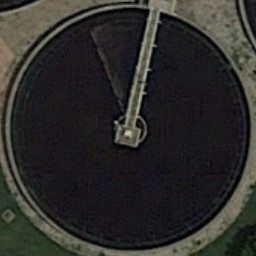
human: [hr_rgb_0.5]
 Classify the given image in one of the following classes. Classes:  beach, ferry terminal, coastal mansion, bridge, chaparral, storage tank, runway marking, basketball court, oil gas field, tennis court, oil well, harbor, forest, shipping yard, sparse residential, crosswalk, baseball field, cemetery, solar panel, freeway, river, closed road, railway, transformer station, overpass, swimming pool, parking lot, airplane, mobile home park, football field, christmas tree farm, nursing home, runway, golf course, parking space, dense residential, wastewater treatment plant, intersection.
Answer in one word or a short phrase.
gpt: wastewater treatment plant